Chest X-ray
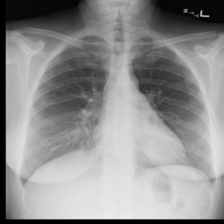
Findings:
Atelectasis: negative
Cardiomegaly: negative
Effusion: negative
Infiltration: positive
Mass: negative
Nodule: negative
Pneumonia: negative
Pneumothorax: negative
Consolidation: negative
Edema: negative
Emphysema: negative
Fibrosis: negative
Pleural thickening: negative
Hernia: negative